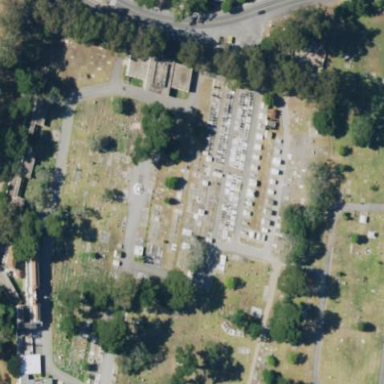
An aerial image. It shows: Cemetery.